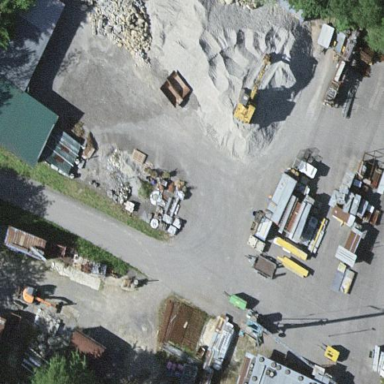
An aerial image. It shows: Quarry area.